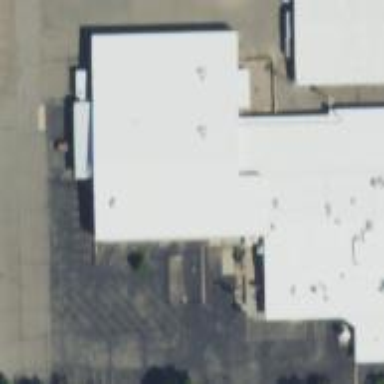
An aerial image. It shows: Commercial building.